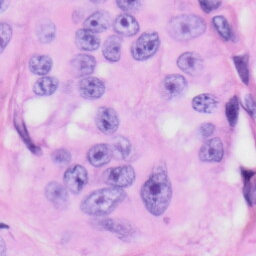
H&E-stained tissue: Skin